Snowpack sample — Loveland Pass, Silver Plume, Colorado, USA (12/14/25, 10:50 AM MST)
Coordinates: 39.664, -105.882
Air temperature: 36 °F
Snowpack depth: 67 cm
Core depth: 10 cm
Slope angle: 6°, slope face: 326°
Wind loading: low
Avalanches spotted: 0
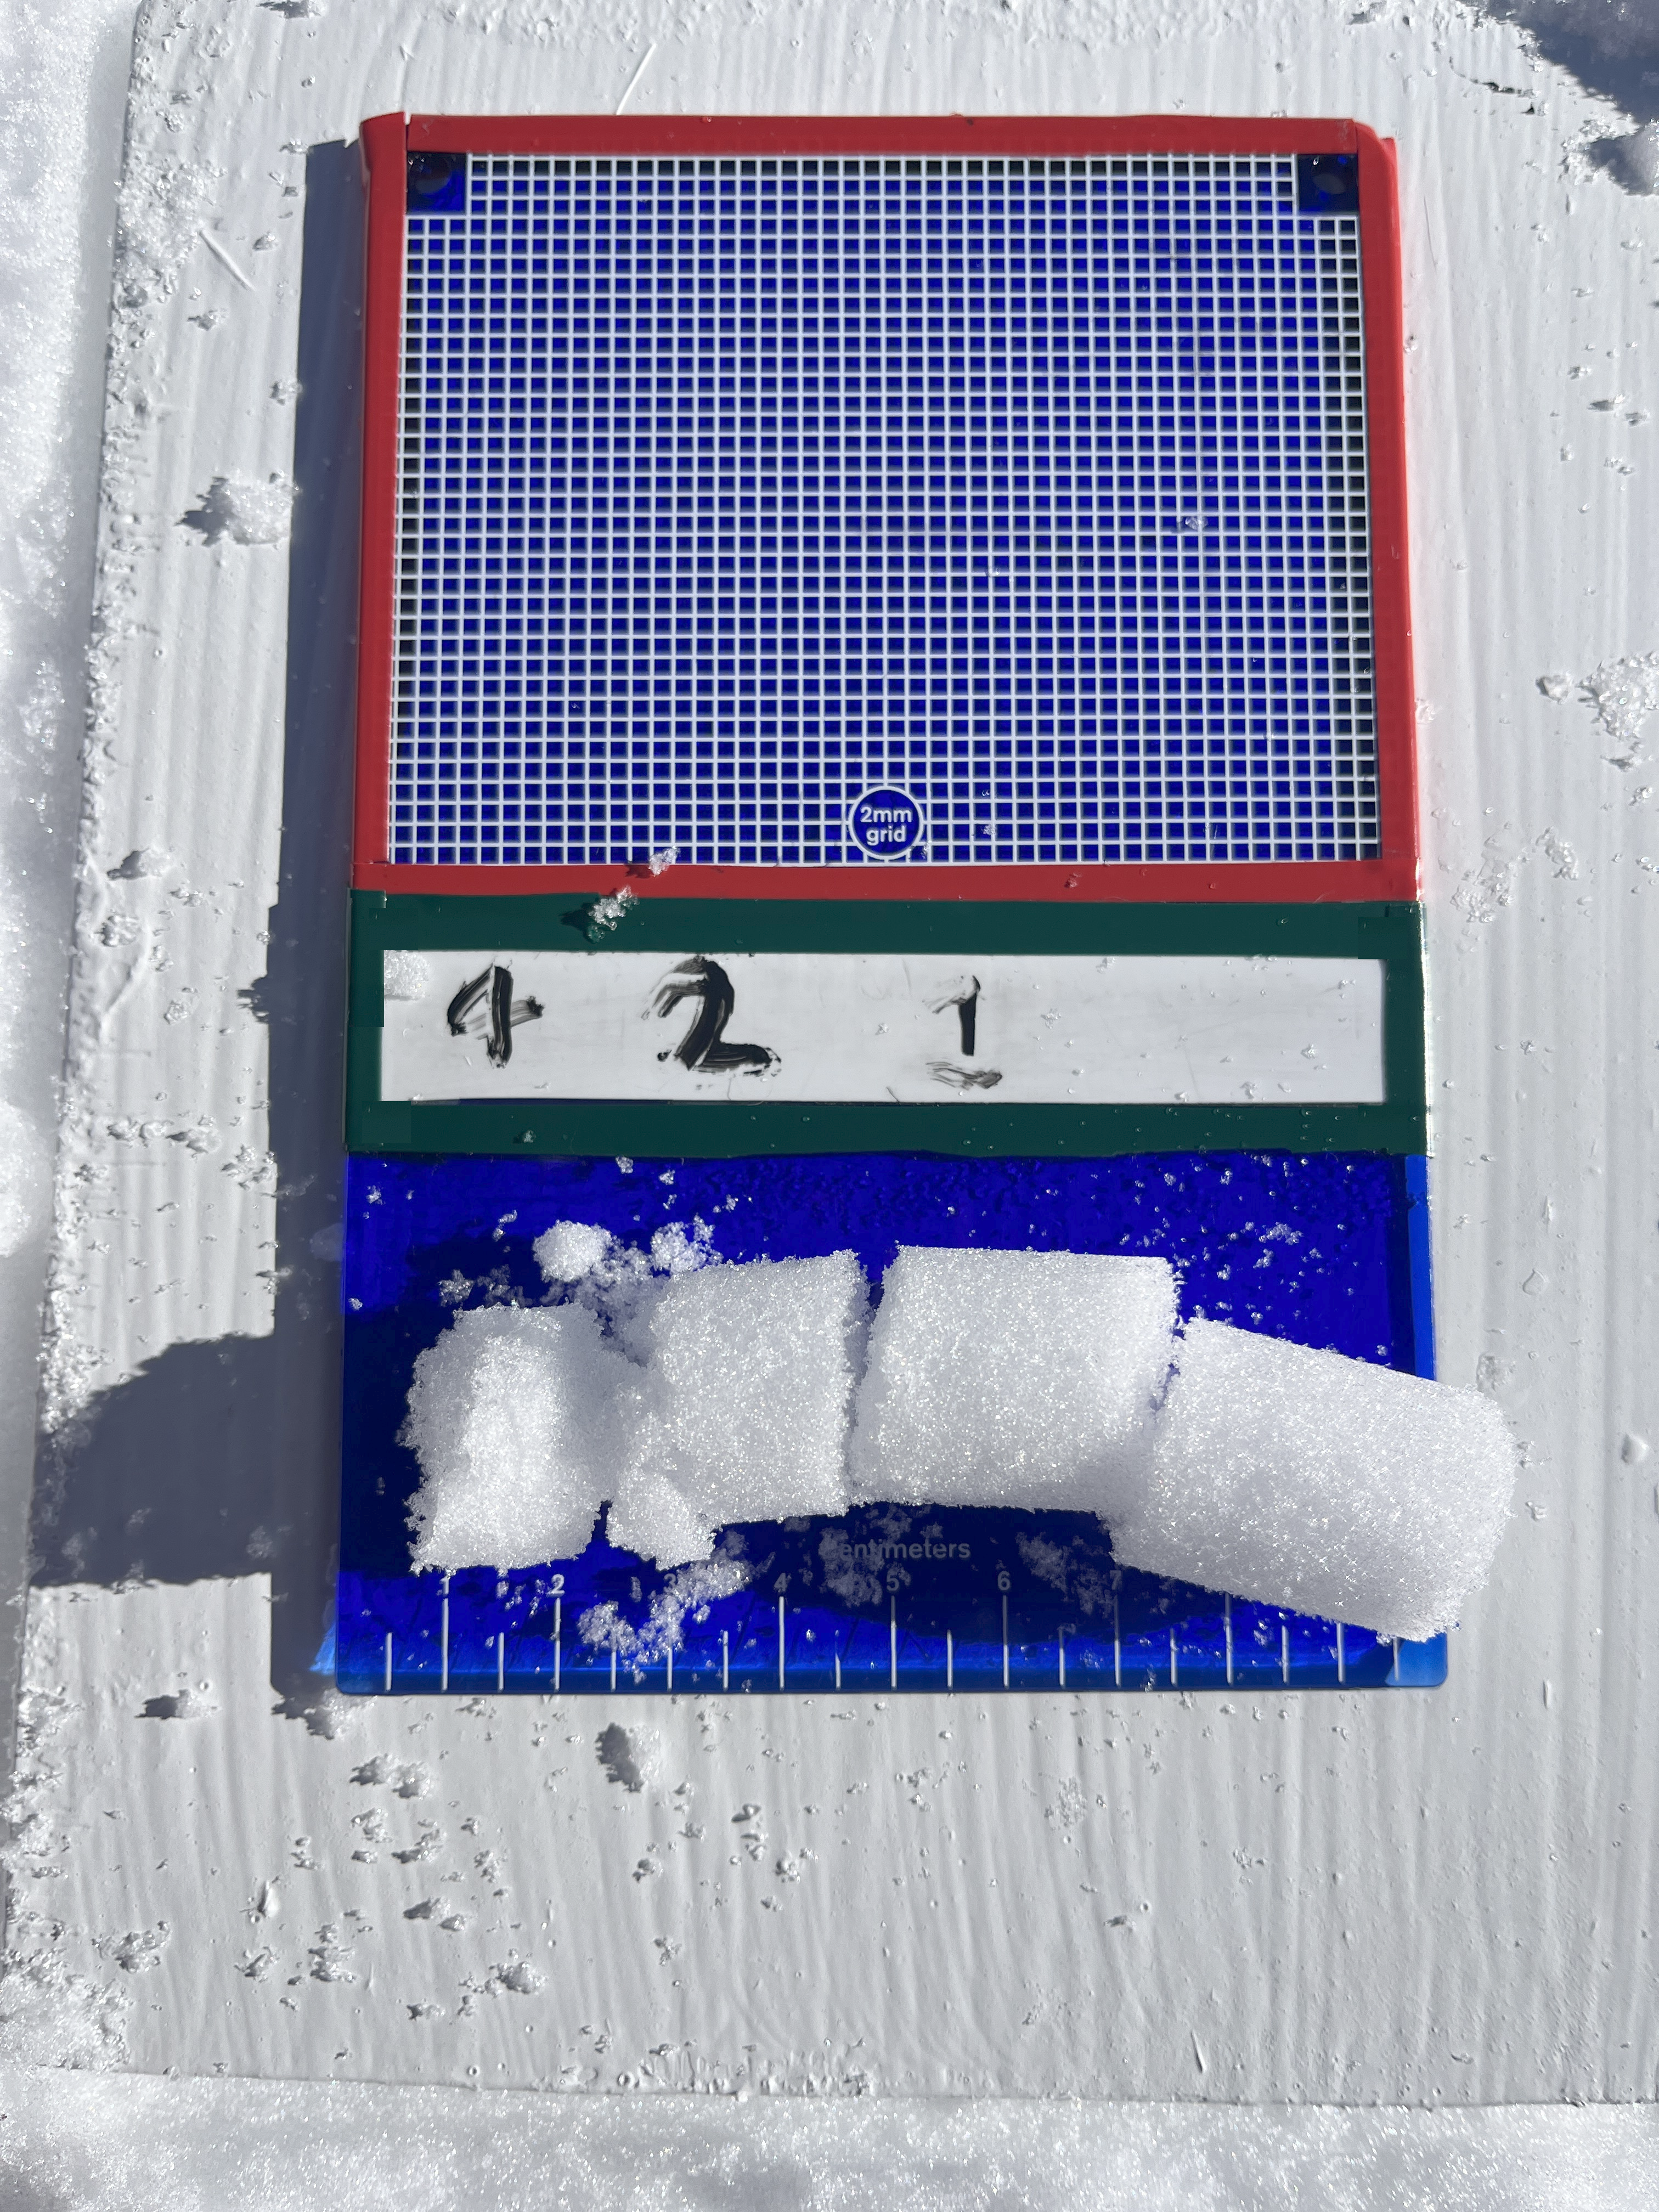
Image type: crystal_card
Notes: No avalanches spotted, very late start to the season with minimal snowpack